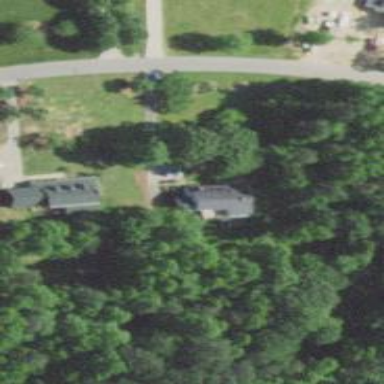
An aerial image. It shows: Driveway leading to service road.